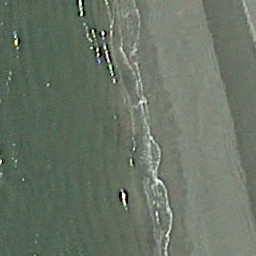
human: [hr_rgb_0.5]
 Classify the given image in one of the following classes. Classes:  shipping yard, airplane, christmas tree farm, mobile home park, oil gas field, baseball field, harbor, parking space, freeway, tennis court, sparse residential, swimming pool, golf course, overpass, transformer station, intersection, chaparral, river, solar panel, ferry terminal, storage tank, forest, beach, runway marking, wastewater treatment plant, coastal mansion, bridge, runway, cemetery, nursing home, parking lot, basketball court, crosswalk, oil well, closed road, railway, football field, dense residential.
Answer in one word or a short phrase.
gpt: beach